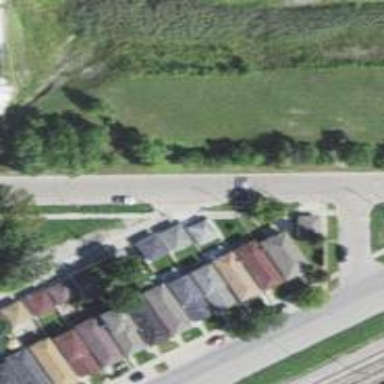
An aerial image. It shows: Alley classified as service road.